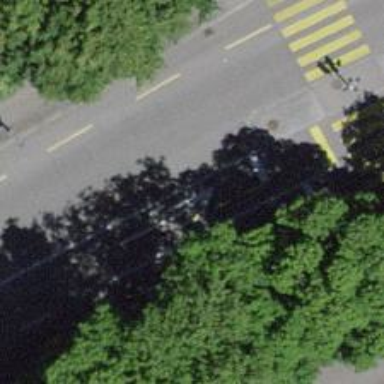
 there is sidewalk. There is cycle track on both sides of the road."